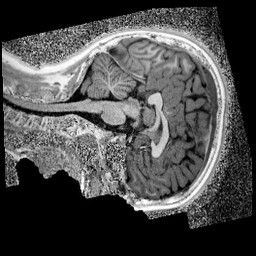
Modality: UNIT1_denoised
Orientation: sagittal
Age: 11
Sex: male
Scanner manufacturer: siemens
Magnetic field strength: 3 T
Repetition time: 4 s
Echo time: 0.00299 s